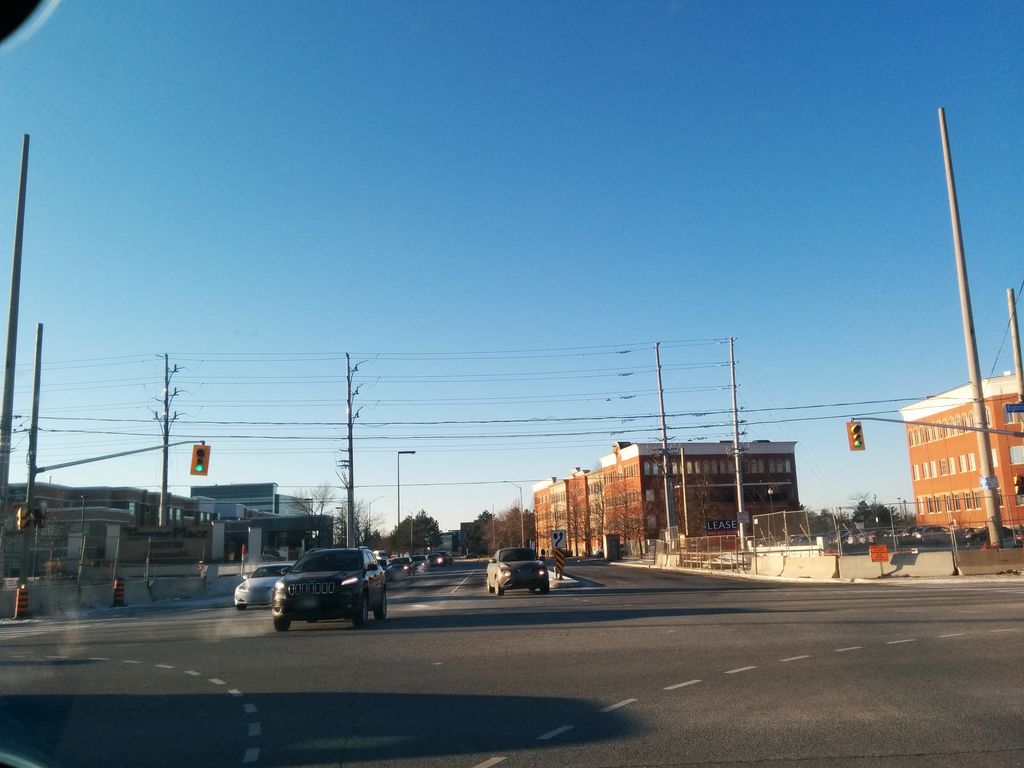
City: toronto